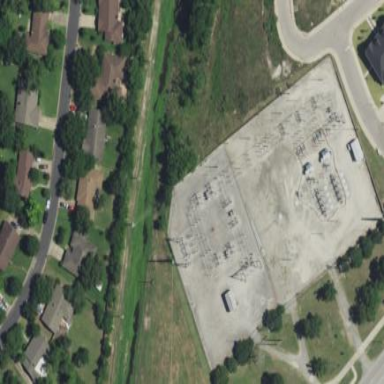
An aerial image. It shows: Distribution-level power substation.